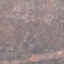
Land use / land cover: HerbaceousVegetation